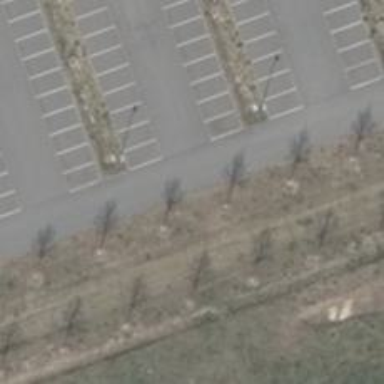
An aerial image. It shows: Asphalt parking aisle road.